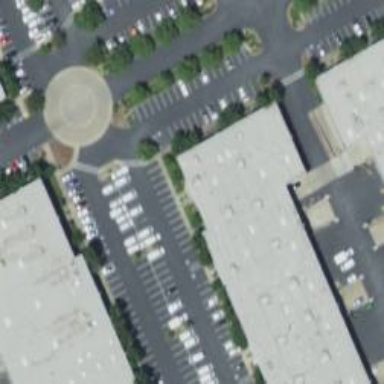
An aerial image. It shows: Industrial building.